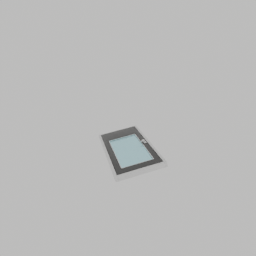
Label: architecture